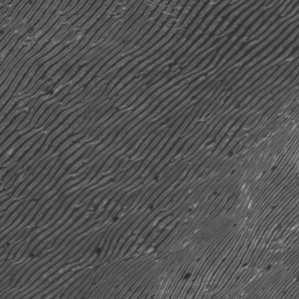
Label: frost